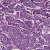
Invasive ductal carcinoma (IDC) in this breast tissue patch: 1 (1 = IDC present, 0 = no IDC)